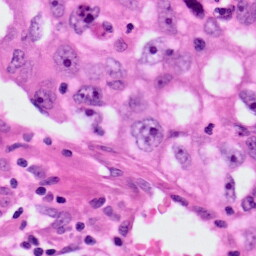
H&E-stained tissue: Lung